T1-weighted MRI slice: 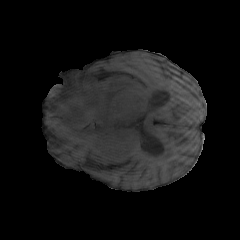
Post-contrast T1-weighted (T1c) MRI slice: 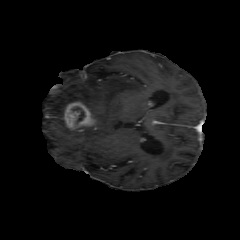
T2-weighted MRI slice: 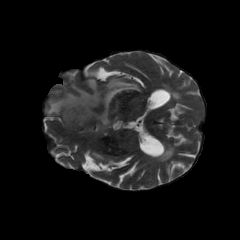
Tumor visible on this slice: yes